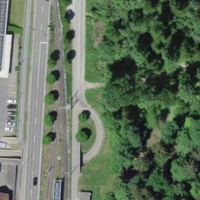
EUNIS habitat code: 41
Species observed at this site:
Allium ursinum
Agrimonia eupatoria
Galeopsis tetrahit
Clematis vitalba
Circaea lutetiana